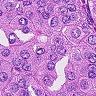
Metastatic tissue present: yes